Question: I wanna make my text view is like this

i wanna take just background (rounded on edge only)
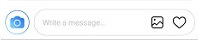
Answer: Try this
'''
<LinearLayout
android:layout_width="match_parent"
android:layout_height="wrap_content"
android:gravity="center"
android:padding="5dp"
android:orientation="horizontal">
<ImageView
android:layout_width="wrap_content"
android:layout_height="wrap_content"
android:src="@drawable/ic_delete" />
<LinearLayout
android:layout_width="match_parent"
android:layout_height="wrap_content"
android:background="@drawable/button_background"
android:orientation="horizontal"
android:padding="5dp">
<EditText
android:id="@+id/myEDT"
android:layout_width="wrap_content"
android:layout_height="wrap_content"
android:layout_weight="1"
android:layout_margin="2dp"
android:background="@null"
android:hint="Enter Text" />
<ImageView
android:layout_width="wrap_content"
android:layout_height="wrap_content"
android:src="@drawable/ic_delete" />
<ImageView
android:layout_width="wrap_content"
android:layout_height="wrap_content"
android:src="@drawable/ic_delete" />
</LinearLayout>
</LinearLayout>
'''
'''
<?xml version="1.0" encoding="utf-8"?>
<shape xmlns:android="http://schemas.android.com/apk/res/android"
android:shape="rectangle">
<corners android:radius="50dp" />
<stroke android:width="2dp" android:color="@color/colorPrimary" />
<solid android:color="#ffffff" />
</shape>
'''
<URL>